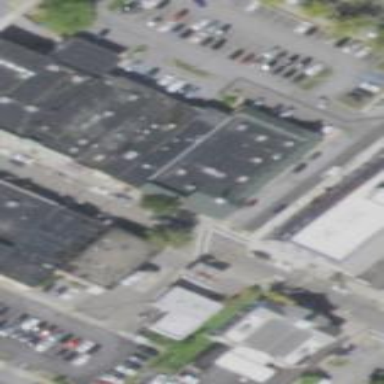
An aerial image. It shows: Retail building.